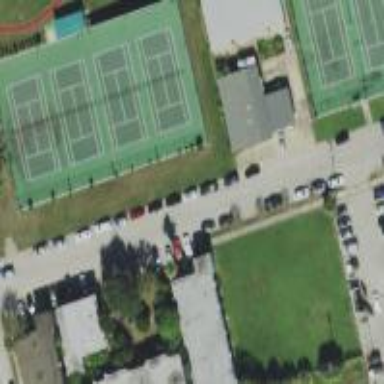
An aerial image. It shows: Tennis court on pitch.